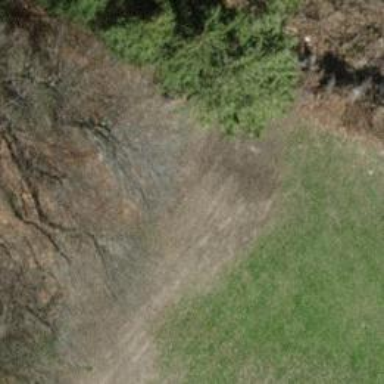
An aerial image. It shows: Ground path.